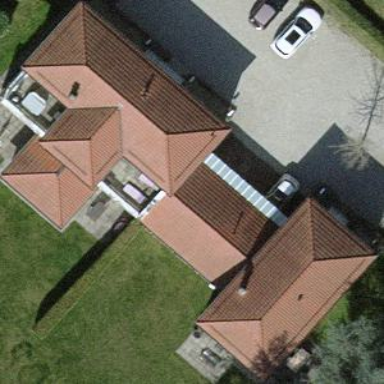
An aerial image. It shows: Semi-detached house.